Question: I am looking for a format of the location data used by the Windowws Phone Emulator Additional Tools. On the tab "Location" there is an option to save/open recorder data. I ask this question because I need simulate geo position change but Location Tab doesn't work for me. As a workaround I am going to create a file of the location data and open it in the emulator.

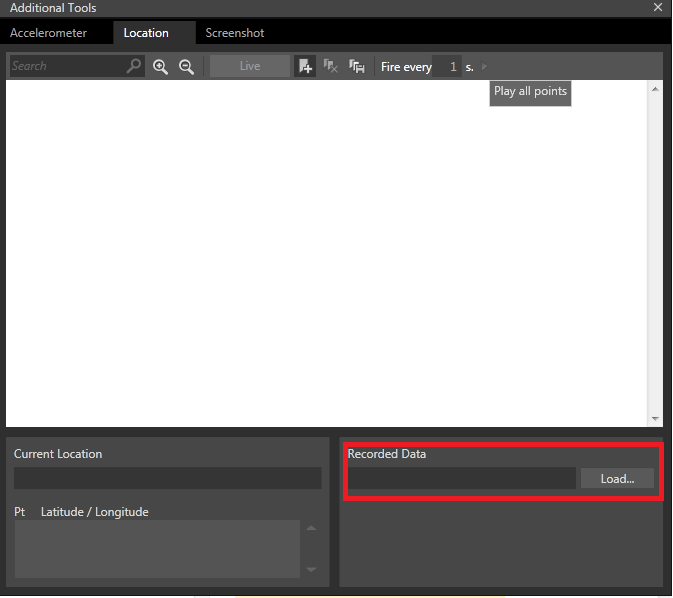
Answer: It's a simple XML file in this format:
'''
<?xml version="1.0" encoding="utf-8"?>
<WindowsPhoneEmulator xmlns="http://schemas.microsoft.com/WindowsPhoneEmulator/2009/08/SensorData">
<SensorData>
<Header version="1" />
<GpsData latitude="" longitude="" />
<GpsData latitude="" longitude="" />
<GpsData latitude="" longitude="" />
</SensorData>
</WindowsPhoneEmulator>
'''
Answered thanks to "Konaju Games" user at AppHub forum (http://forums.create.msdn.com/forums/p/<PHONE>.aspx)